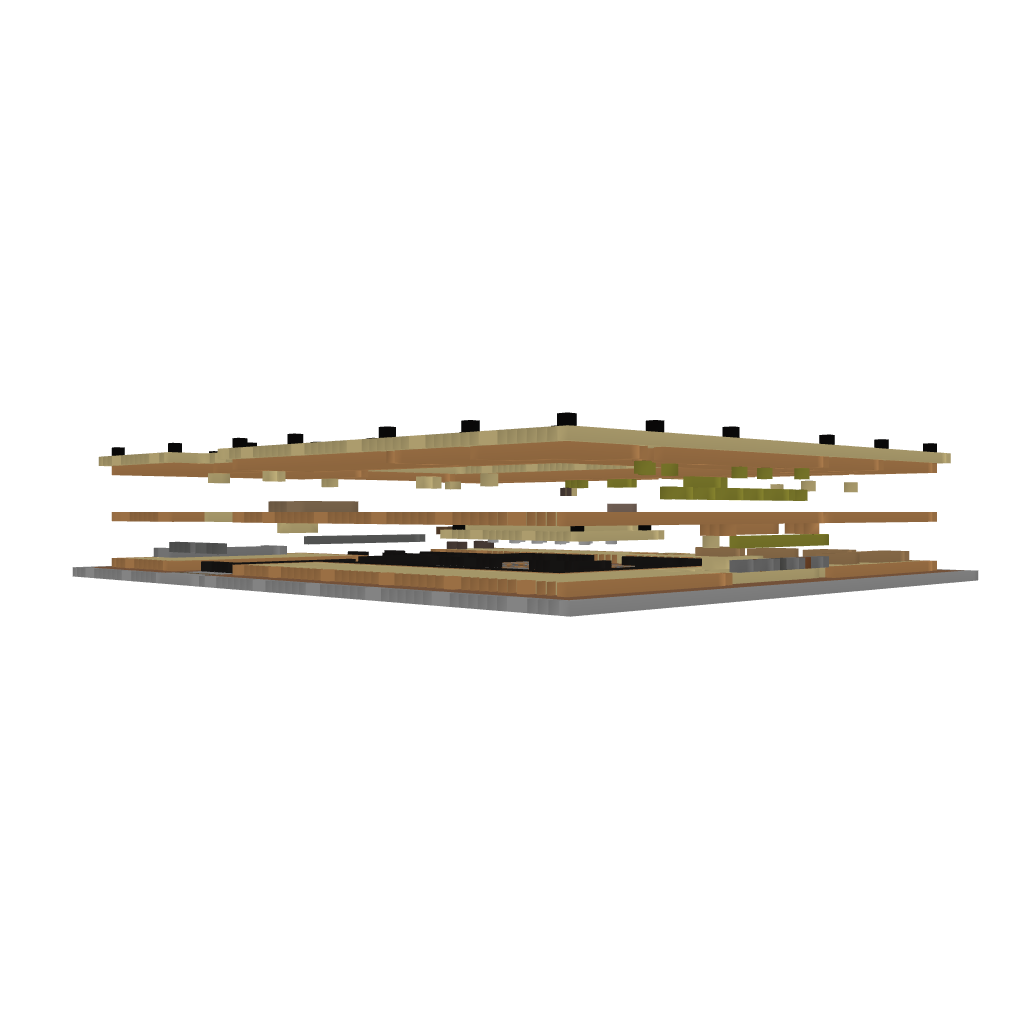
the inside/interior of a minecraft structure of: Modern Mansion